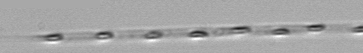
Label: Rhizosolenia